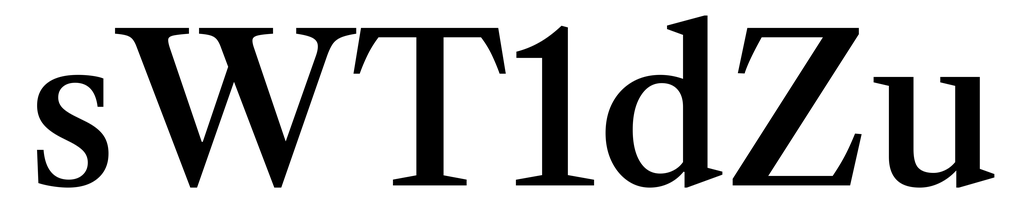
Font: LibreCaslonText_Medium